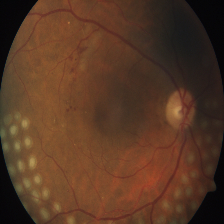
Diabetic retinopathy grade: Severe